RGB frame:
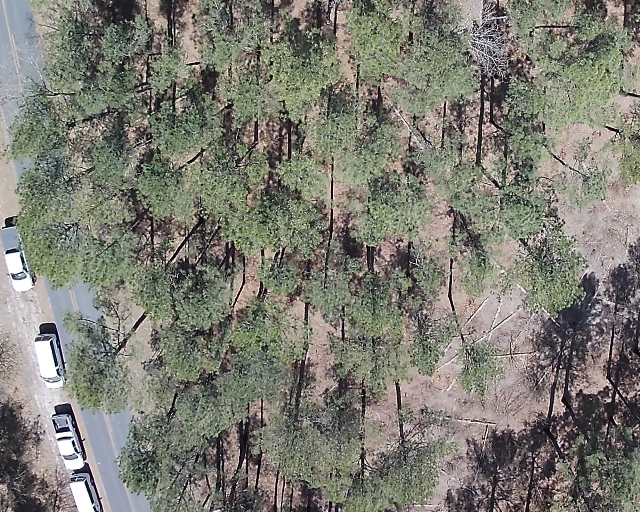
Thermal frame:
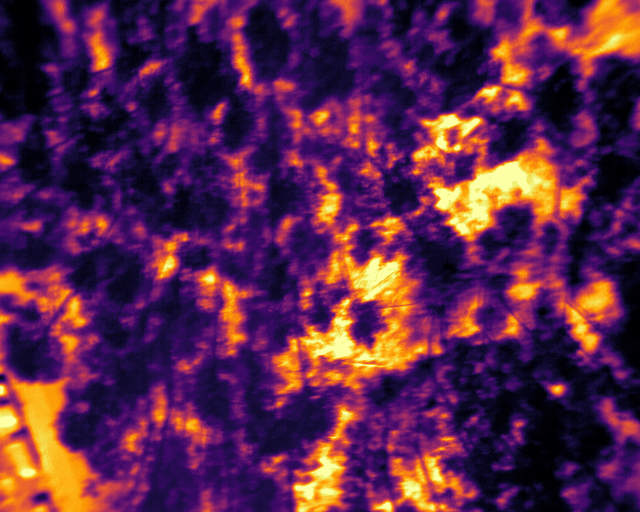
Captured: 2026-02-27 02:36:48
Pixels at or above 80 °C: 0 (fraction of frame: 0)